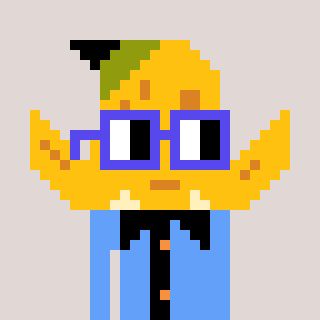
a pixel art character with square blue glasses, a banana-shaped head and a blue-colored body on a warm background